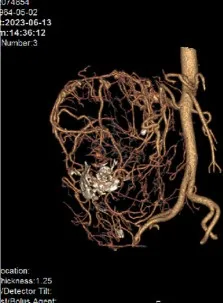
Computed tomography scans show a massive abdominal mass. (B) Vascular reconstruction revealing an extremely rich blood supply for the mass and the presence of a few calcifications within the mass is shown.
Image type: radiology (ct)